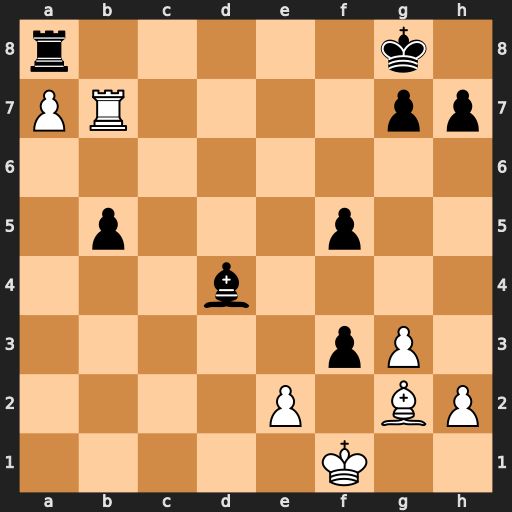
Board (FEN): r5k1/PR4pp/8/1p3p2/3b4/5pP1/4P1BP/5K2
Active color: w
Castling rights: -
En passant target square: -
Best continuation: Rb8+ Kf7 Rxa8 fxg2+ Kxg2